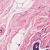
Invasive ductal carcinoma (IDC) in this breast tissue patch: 0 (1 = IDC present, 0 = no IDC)